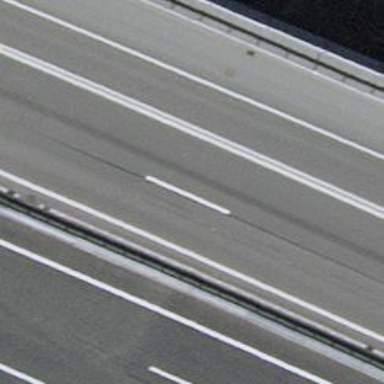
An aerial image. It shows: Asphalt motorway link.